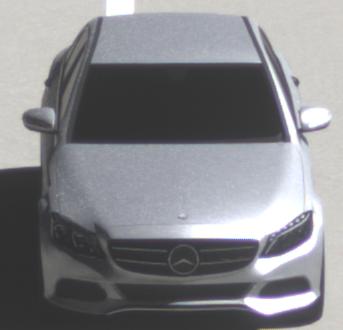
Make: Mercedes-Benz
Model: C 160
Detailed model: C-Class (205) Limousine
Model produced from: 2015/04
Model produced until: 2018/04
Doors: 4
Color: white
Road condition: dry road
Daytime: midday
Contrast: high contrast